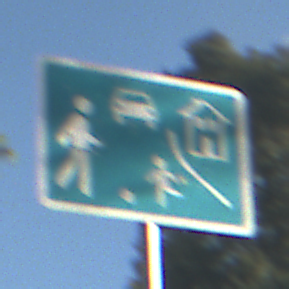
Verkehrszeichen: BeginnVerkehrsberuhigterBereich
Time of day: MorningAfternoon
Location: Outdoor (Nature)
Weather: PartlyCloudy
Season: NotSpecified
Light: Natural